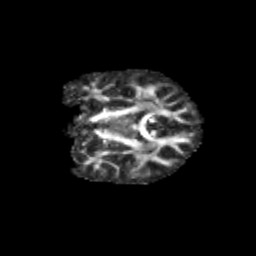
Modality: FA
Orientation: coronal
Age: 12
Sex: female
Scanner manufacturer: siemens
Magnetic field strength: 3 T
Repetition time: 3.8 s
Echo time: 0.07 s